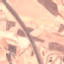
Label: Highway